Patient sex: F
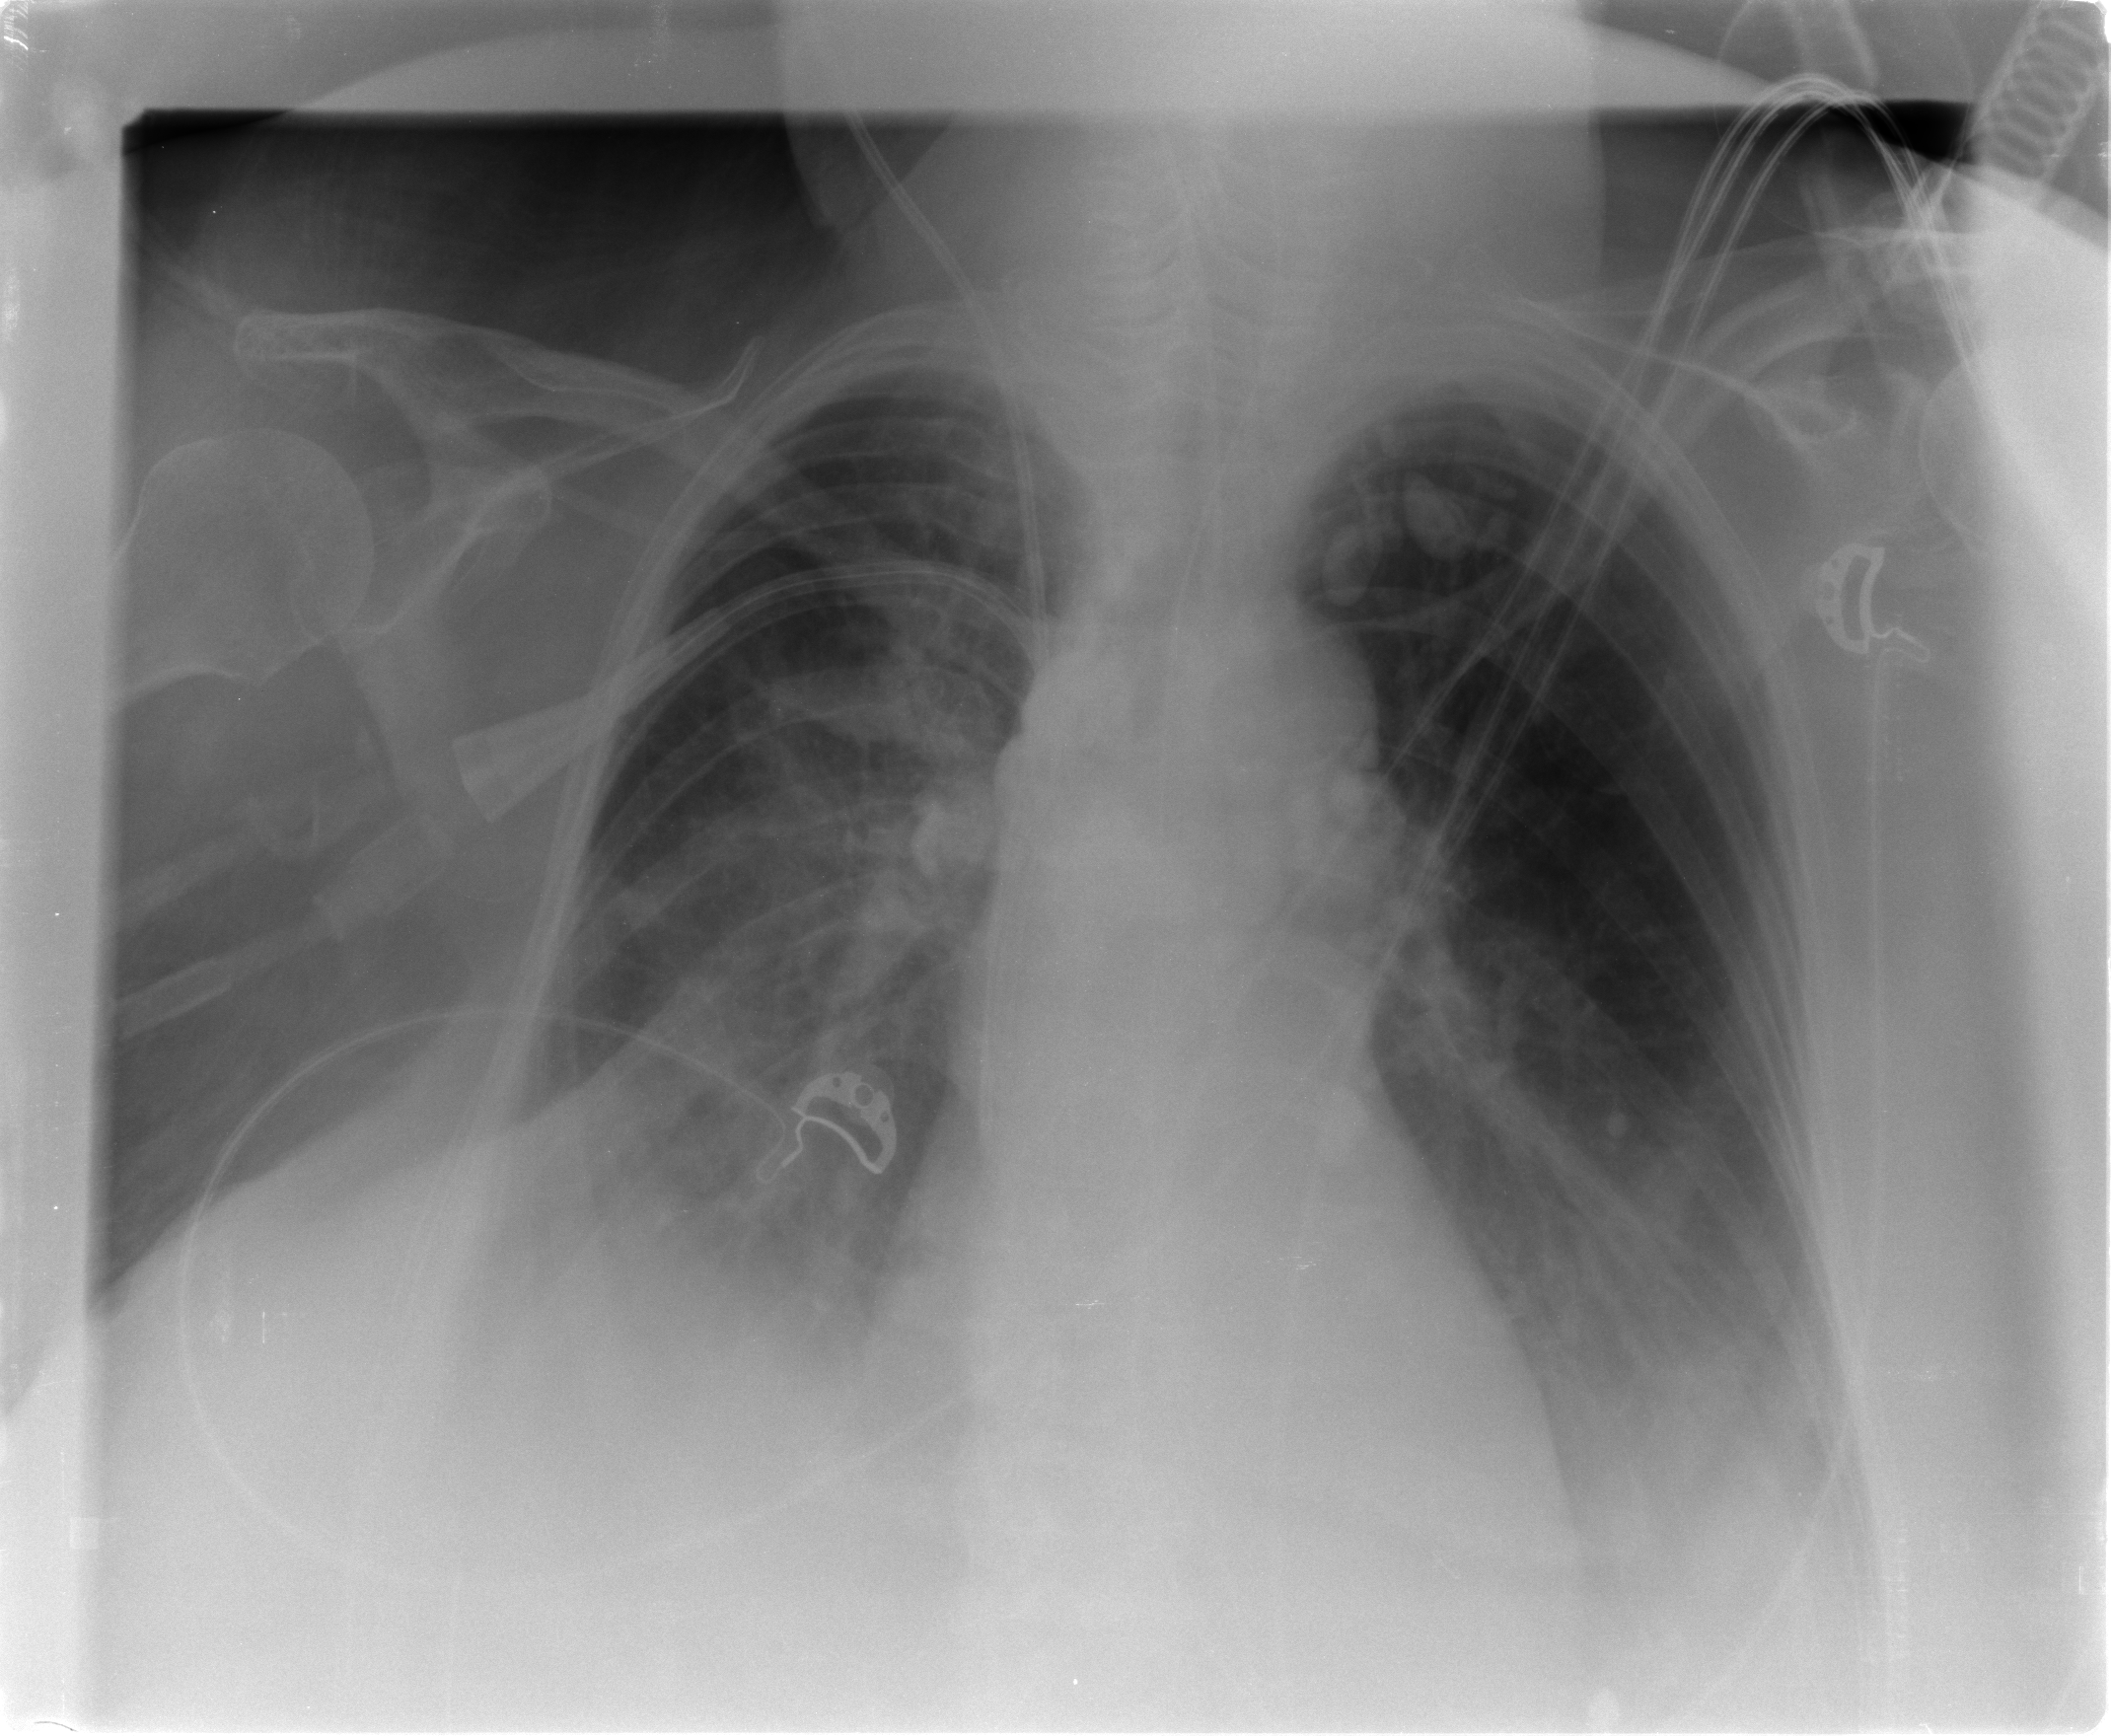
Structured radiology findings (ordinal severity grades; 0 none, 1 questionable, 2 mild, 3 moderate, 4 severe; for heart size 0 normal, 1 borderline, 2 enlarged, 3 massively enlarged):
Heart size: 0
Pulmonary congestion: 1
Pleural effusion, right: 3
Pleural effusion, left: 2
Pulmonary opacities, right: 2
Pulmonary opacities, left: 0
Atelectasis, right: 2
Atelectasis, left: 2